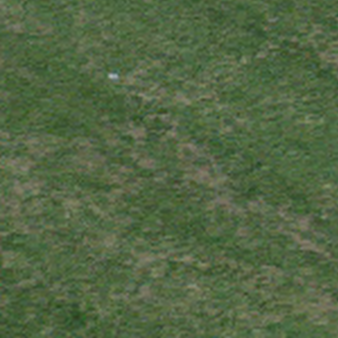
Label: other